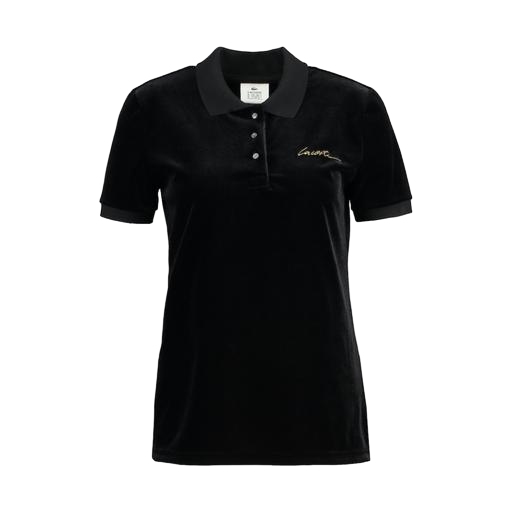
black women's boyfriend polo shirt, skinny-fit polo shirt, black female polo shirt, white background